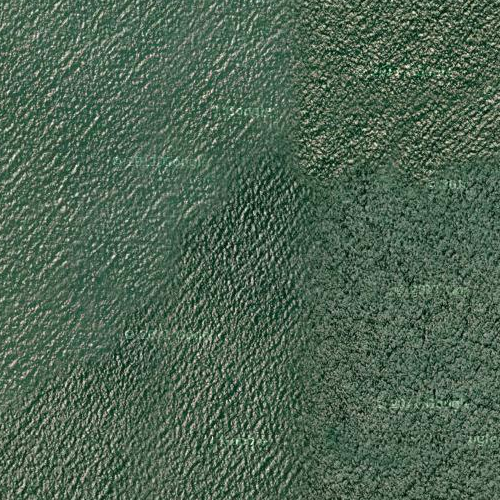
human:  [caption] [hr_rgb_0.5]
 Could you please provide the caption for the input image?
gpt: This is a part of deep green sparkling sea .

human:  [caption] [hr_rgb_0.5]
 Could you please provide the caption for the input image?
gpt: This is a part of ocean with deep green water .

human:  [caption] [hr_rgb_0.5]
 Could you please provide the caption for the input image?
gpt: A part of ocean with deep green waters .

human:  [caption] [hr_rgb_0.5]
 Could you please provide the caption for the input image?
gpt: This is a part of deep green sparkling sea .

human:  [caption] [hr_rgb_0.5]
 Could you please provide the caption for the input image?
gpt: This is a part of ocean with deep green water shining .